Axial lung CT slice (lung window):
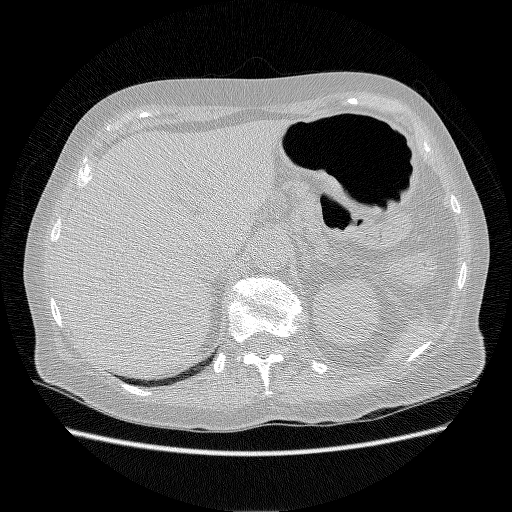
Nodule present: no